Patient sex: F
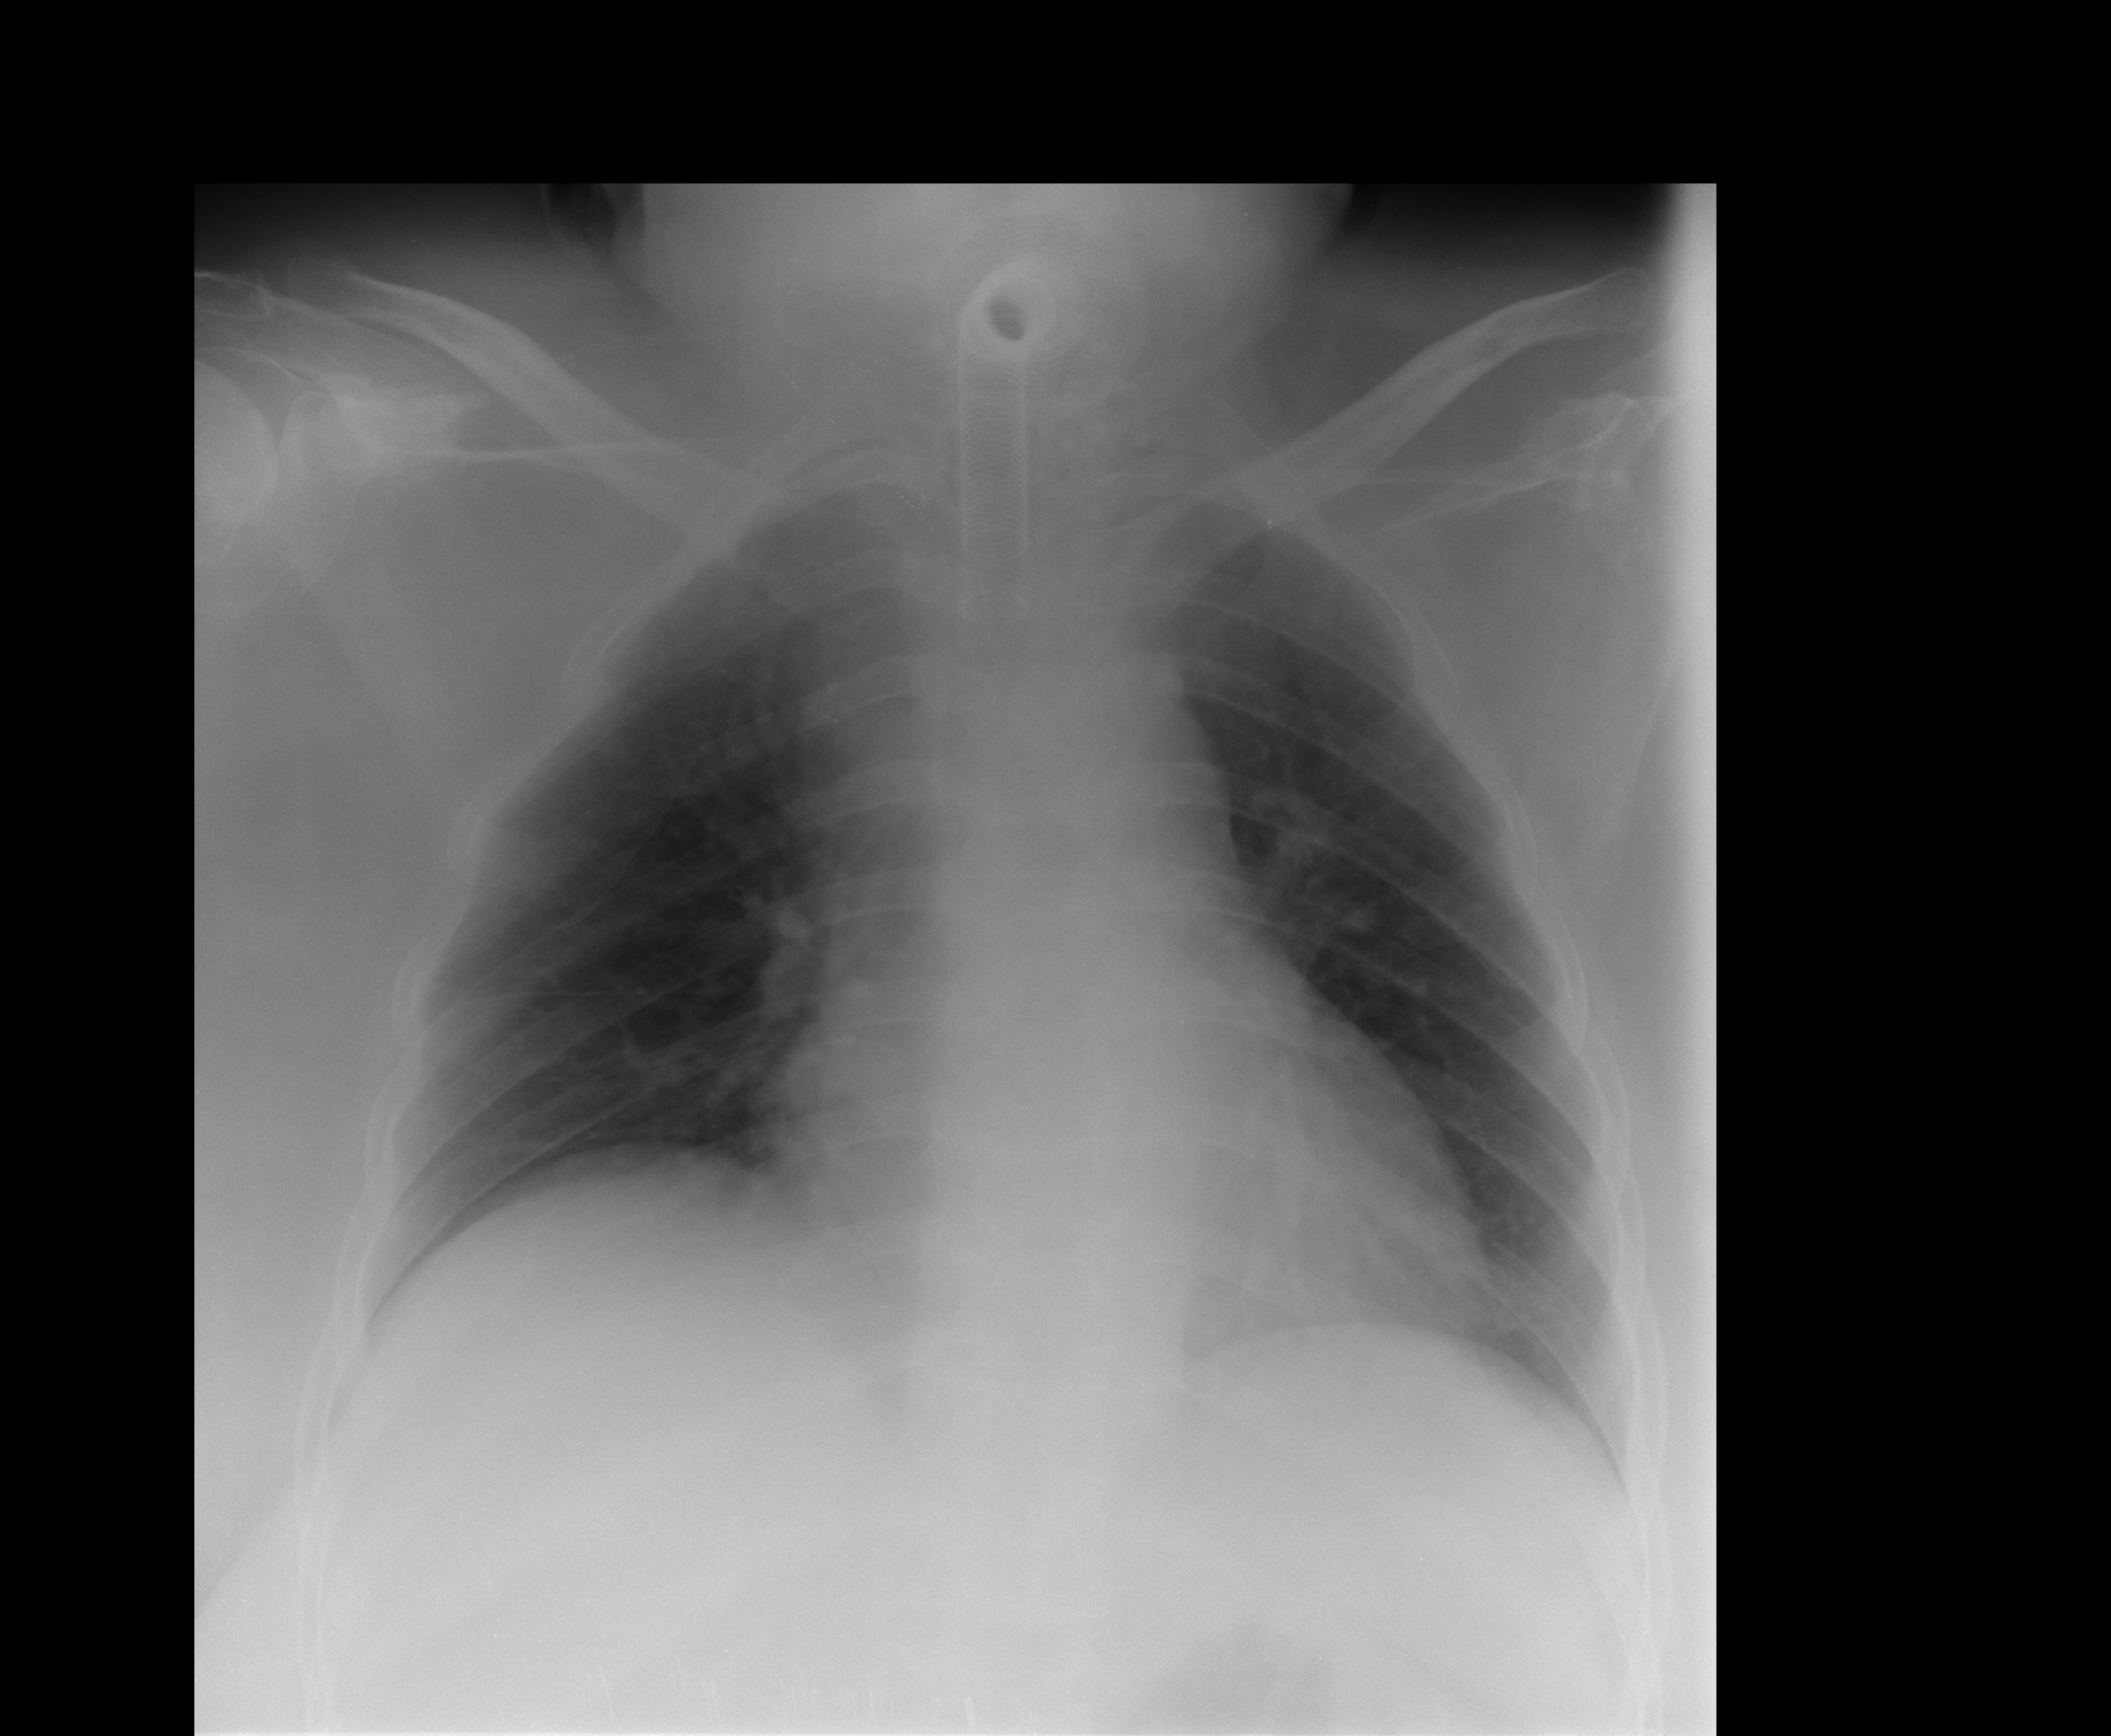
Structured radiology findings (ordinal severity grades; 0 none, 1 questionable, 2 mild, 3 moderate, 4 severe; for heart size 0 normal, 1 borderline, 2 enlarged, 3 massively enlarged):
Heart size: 0
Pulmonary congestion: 0
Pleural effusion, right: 0
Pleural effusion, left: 0
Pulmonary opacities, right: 0
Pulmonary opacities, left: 0
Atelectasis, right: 2
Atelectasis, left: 0